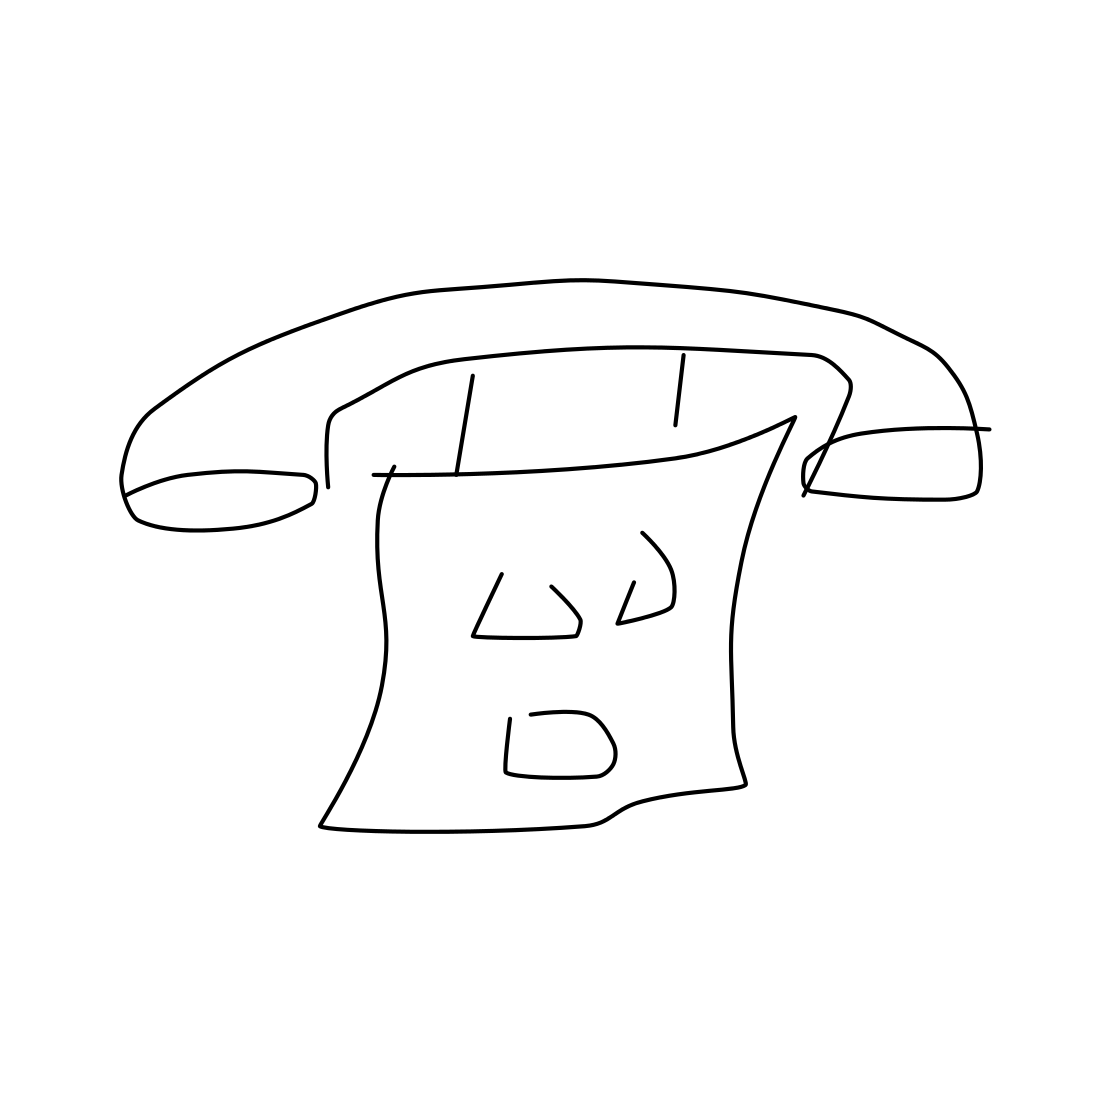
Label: telephone